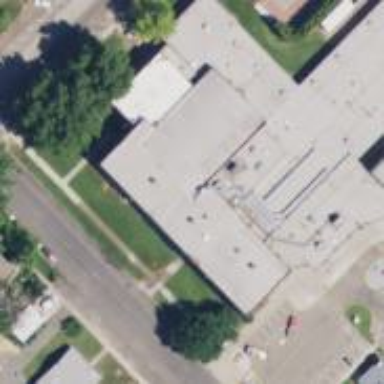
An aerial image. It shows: School building.